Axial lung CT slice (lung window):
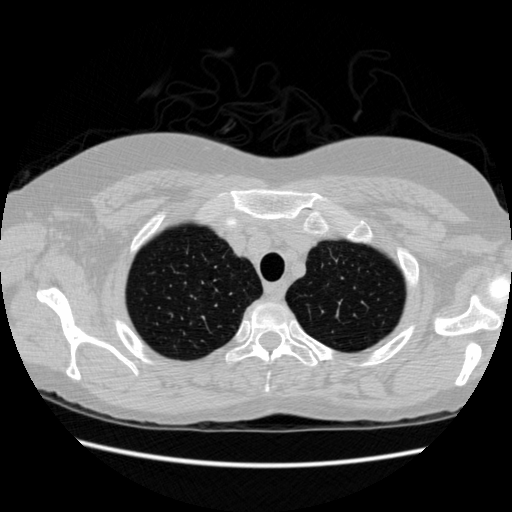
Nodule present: no